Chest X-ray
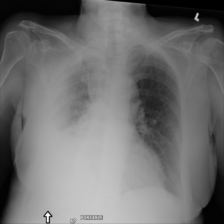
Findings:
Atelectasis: negative
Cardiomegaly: negative
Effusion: positive
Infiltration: negative
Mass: negative
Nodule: negative
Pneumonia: negative
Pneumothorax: positive
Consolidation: negative
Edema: negative
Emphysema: negative
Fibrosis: negative
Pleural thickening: negative
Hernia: negative